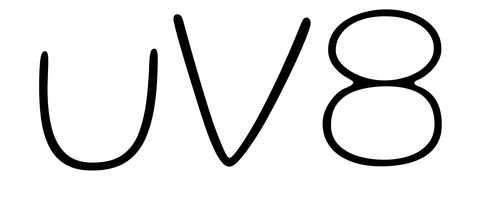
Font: Gluten_Thin